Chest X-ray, AP view. Patient: 57 years old, sex M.
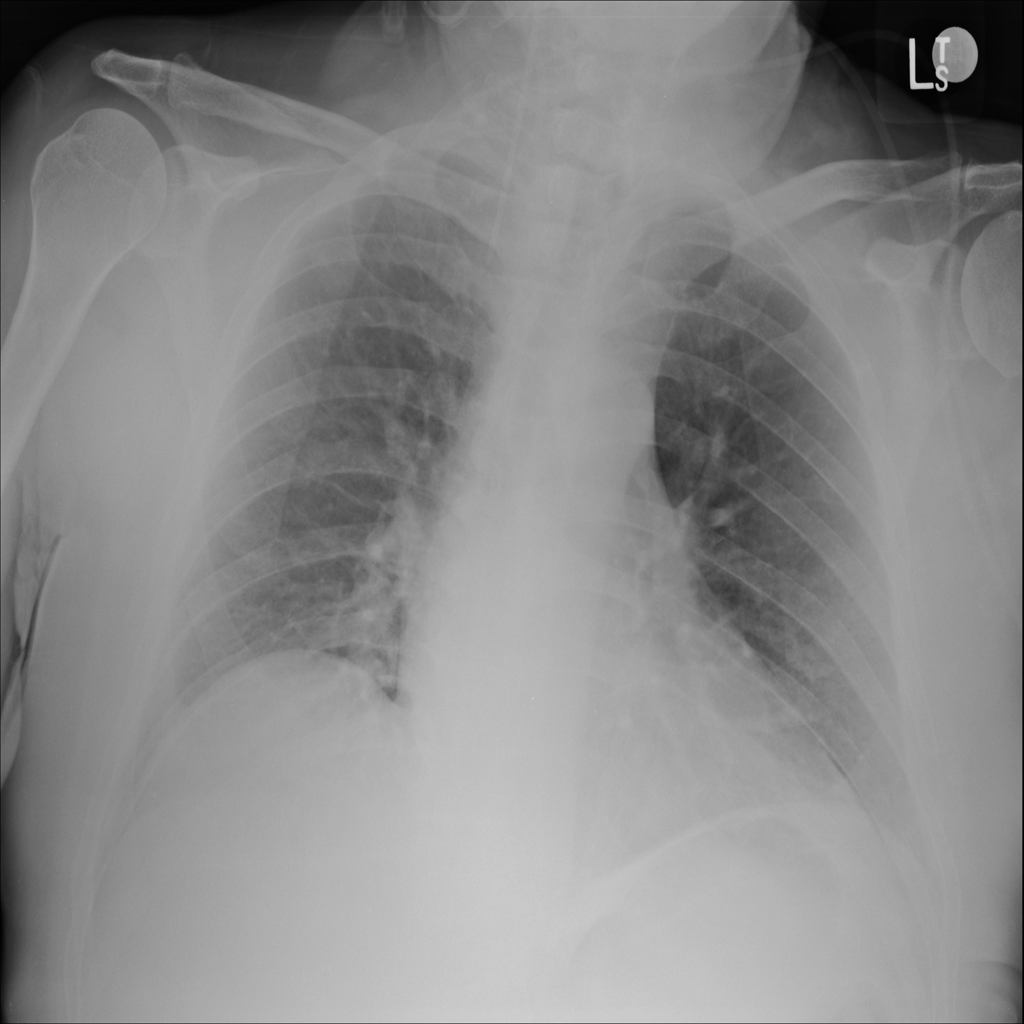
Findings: No Finding